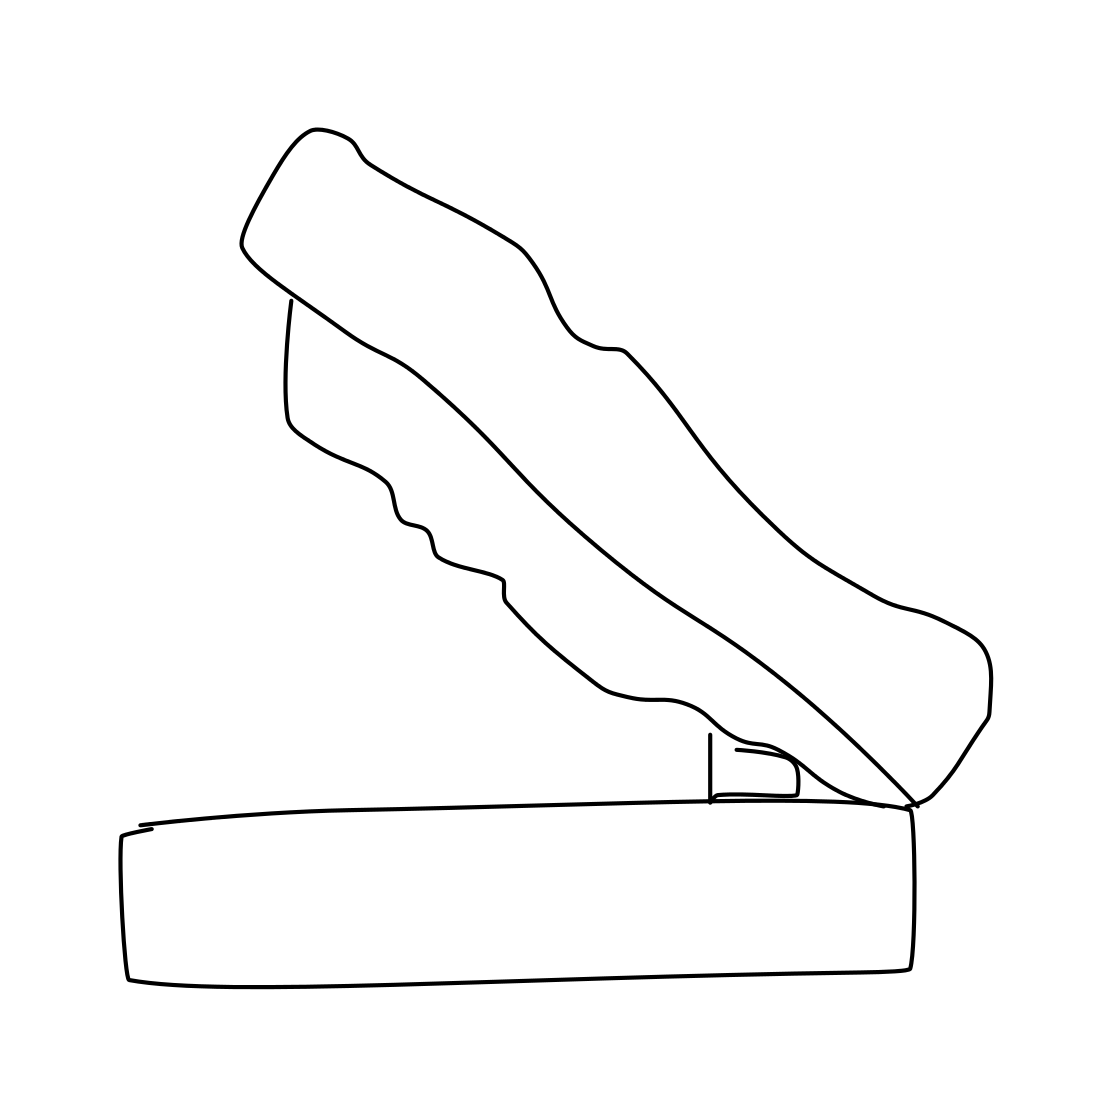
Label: stapler